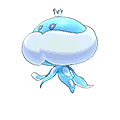
Pok\u00e9mon: jellicent